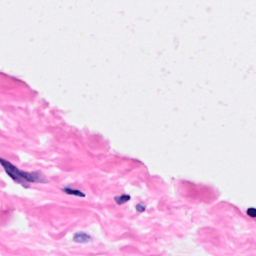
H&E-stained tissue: Breast